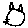
Label: cat